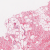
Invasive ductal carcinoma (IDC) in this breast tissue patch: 0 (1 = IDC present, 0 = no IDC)